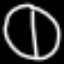
Label: clock